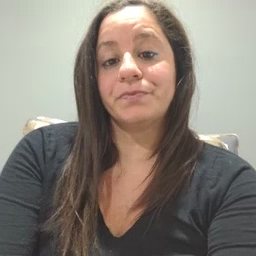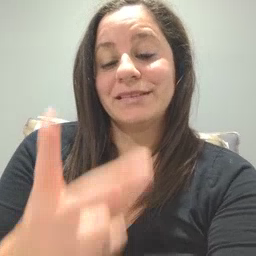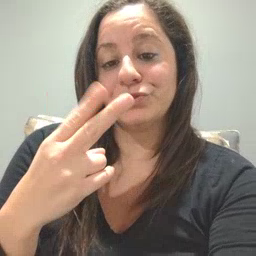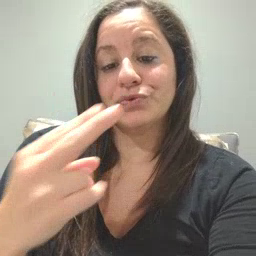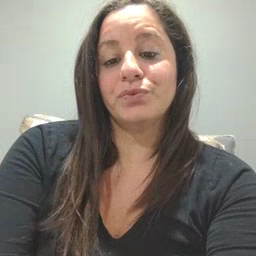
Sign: scissors